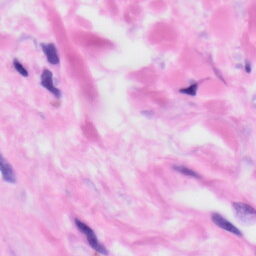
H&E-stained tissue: Skin